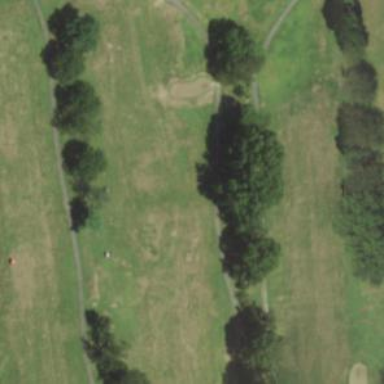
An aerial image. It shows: Golf fairway surrounded by grass.